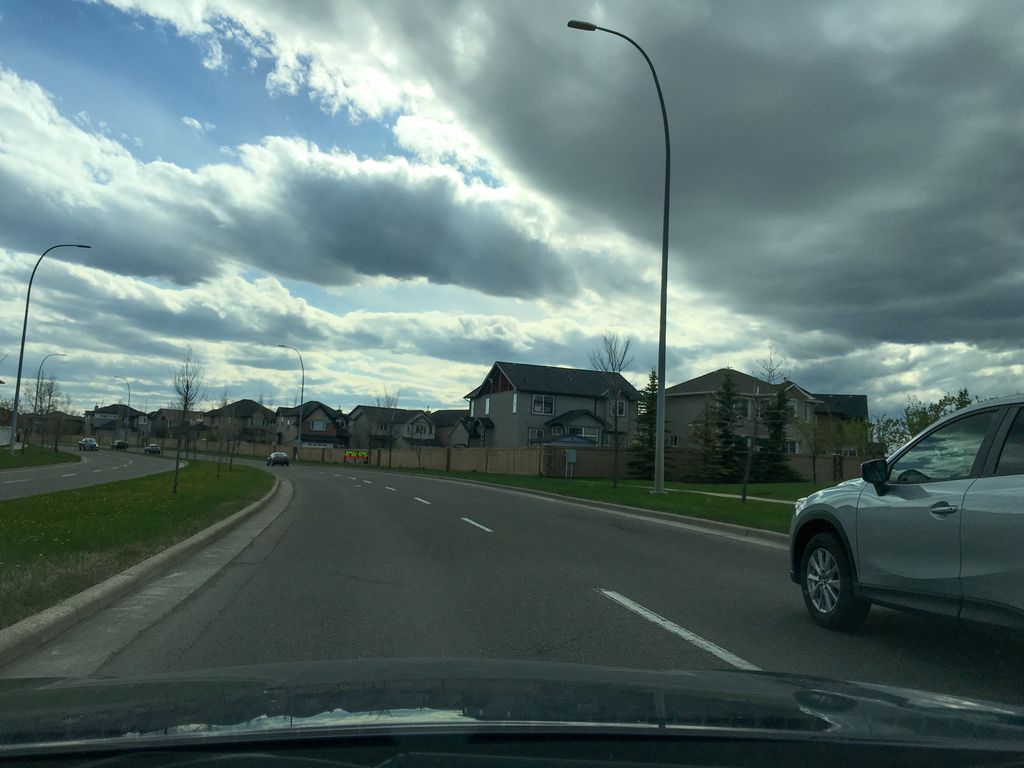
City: calgary